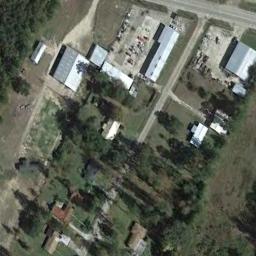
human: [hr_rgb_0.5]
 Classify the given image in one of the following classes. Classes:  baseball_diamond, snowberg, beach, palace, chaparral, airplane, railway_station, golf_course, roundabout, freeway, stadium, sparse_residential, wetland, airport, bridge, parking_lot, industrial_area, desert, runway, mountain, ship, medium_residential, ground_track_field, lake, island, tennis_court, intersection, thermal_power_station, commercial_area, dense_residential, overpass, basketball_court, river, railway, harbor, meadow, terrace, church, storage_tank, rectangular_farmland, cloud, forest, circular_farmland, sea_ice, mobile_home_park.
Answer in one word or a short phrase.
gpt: medium_residential